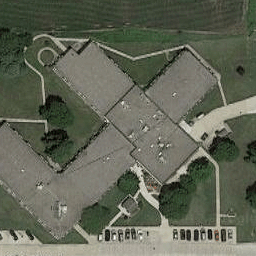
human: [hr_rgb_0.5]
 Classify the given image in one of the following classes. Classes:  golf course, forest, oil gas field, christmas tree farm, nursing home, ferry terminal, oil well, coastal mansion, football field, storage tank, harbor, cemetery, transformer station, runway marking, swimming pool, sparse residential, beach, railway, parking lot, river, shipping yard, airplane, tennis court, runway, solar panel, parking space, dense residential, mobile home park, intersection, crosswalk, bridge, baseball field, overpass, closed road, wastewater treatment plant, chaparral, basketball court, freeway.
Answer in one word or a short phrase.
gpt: nursing home